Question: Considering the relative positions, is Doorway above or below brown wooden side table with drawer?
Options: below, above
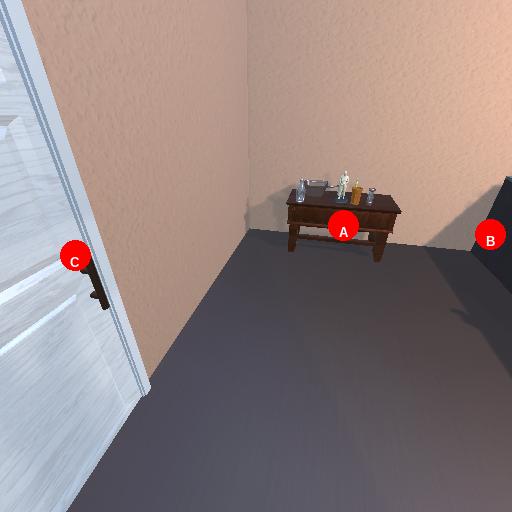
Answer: below